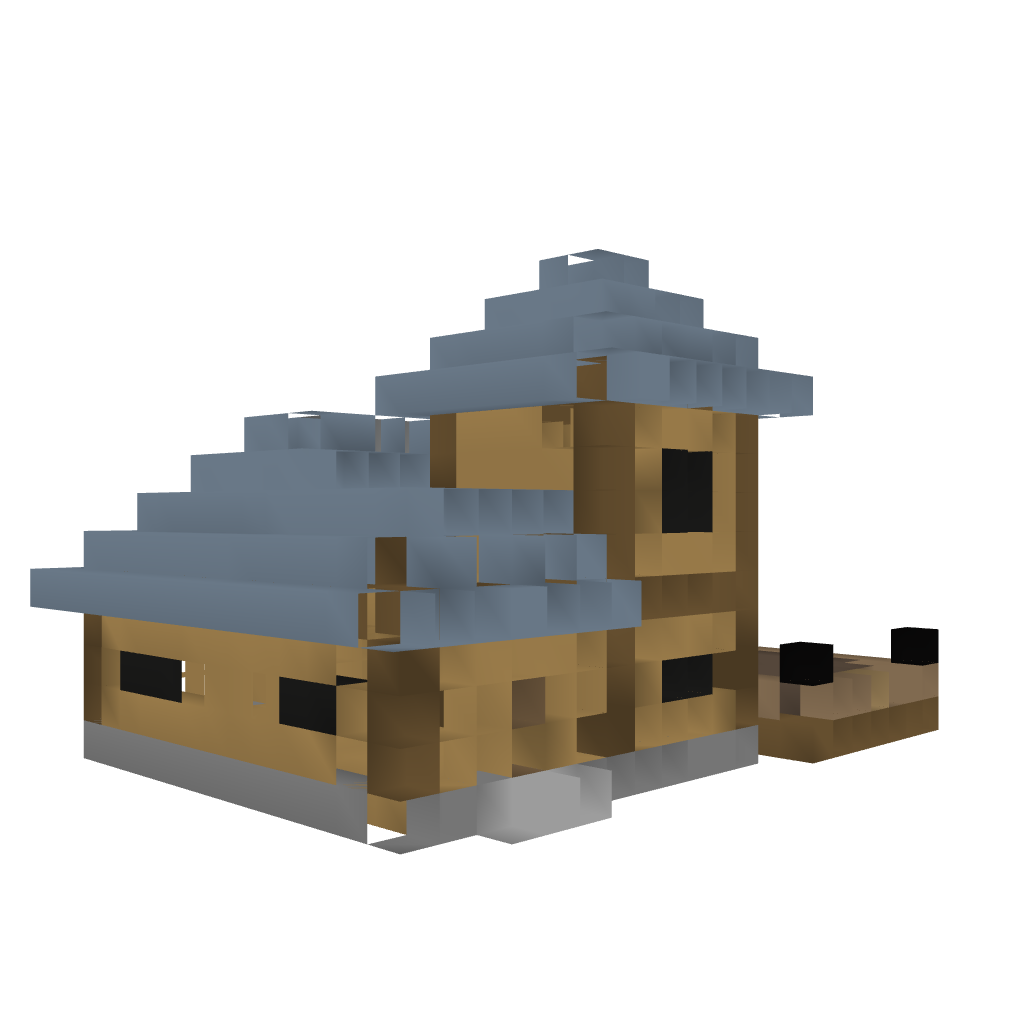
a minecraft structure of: Villagers Mayor's House